Field crop: maize
Growth stage: 2
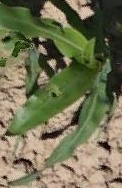
Species: maize